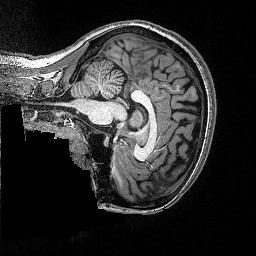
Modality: T1w
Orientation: sagittal